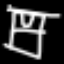
Label: bed